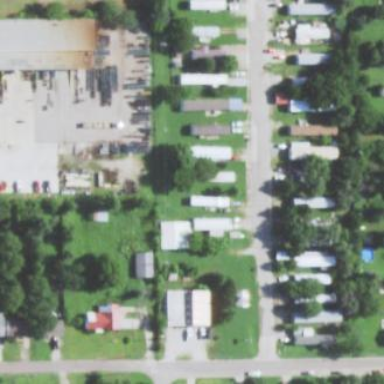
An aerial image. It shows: Residential area designated as trailer park.